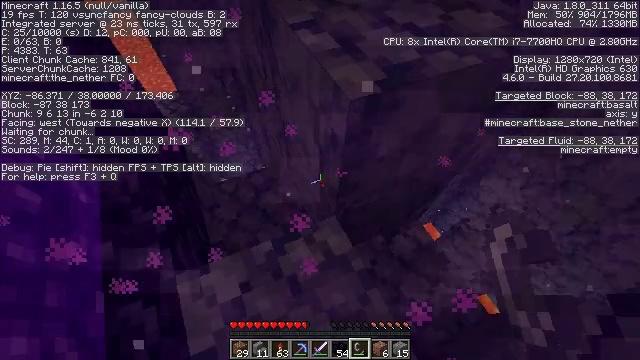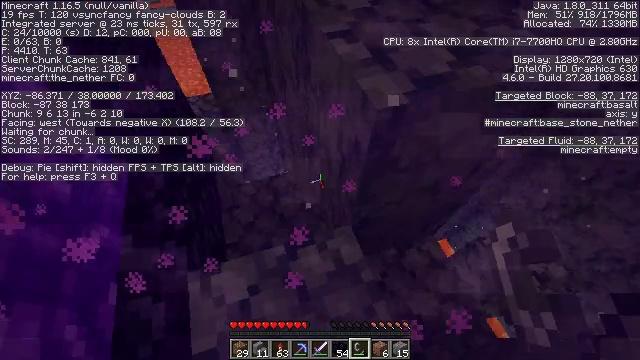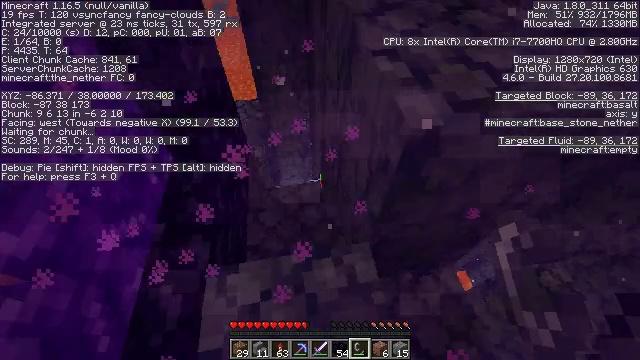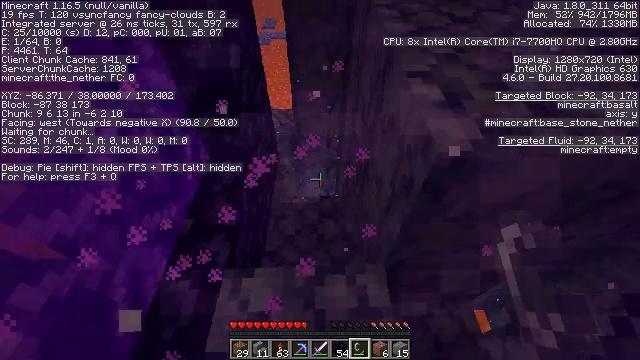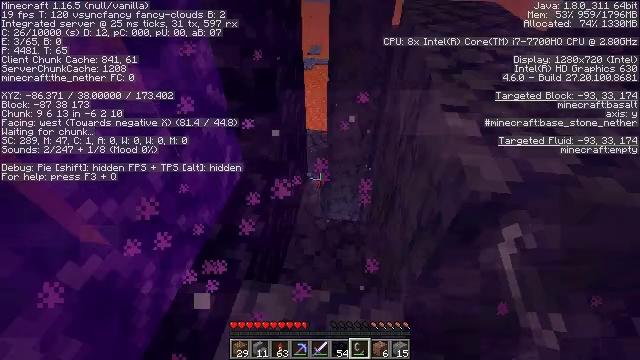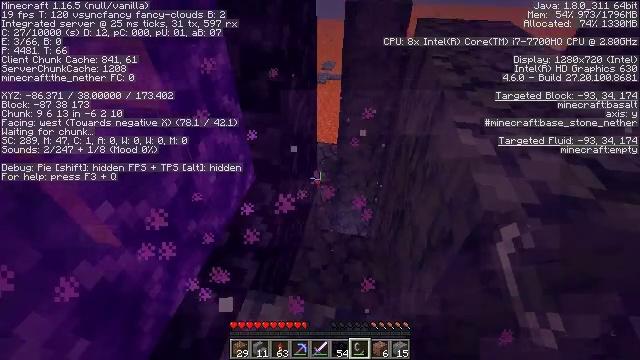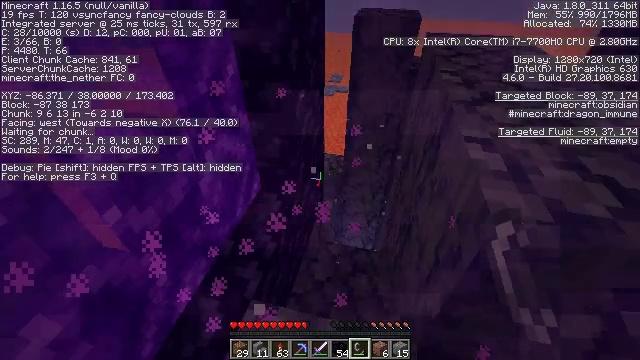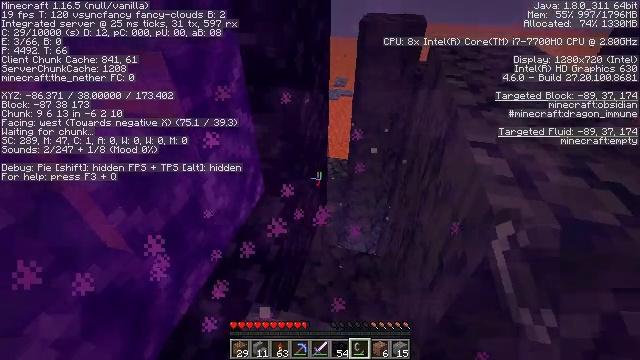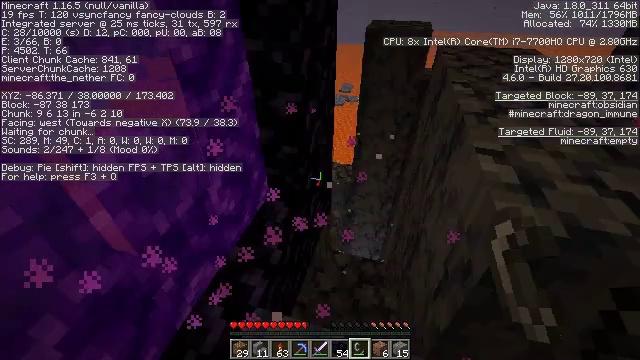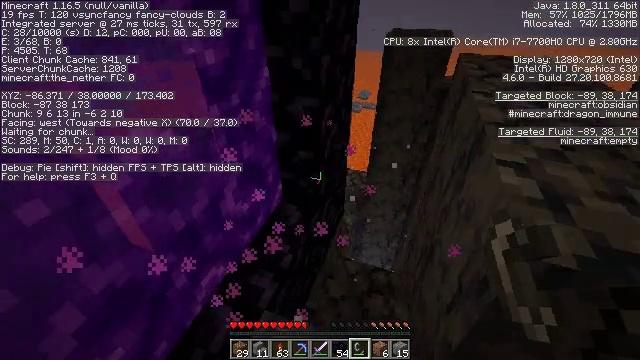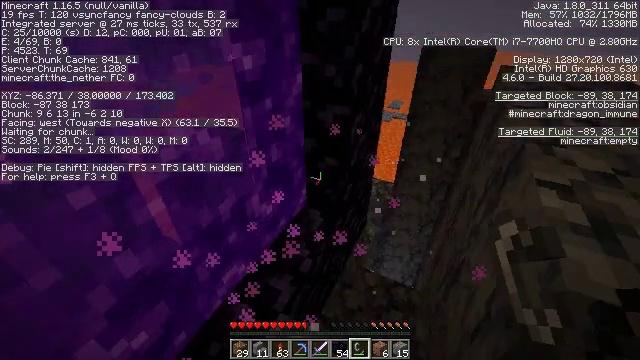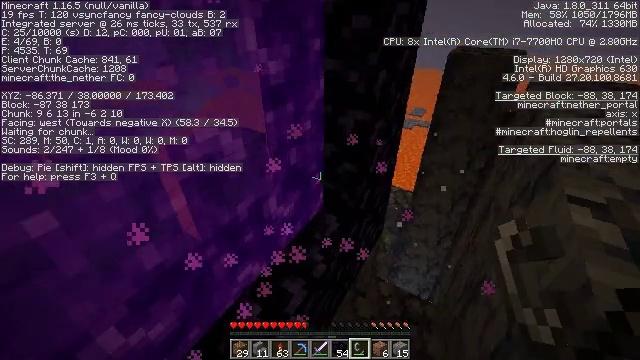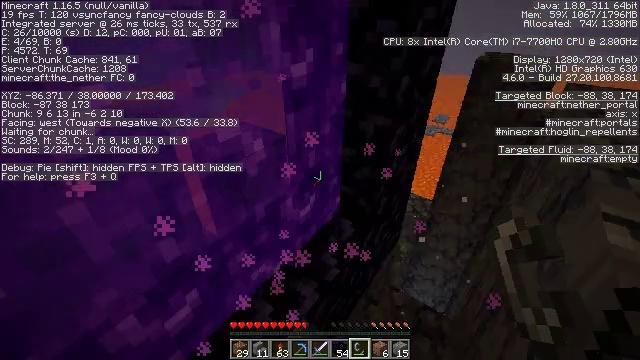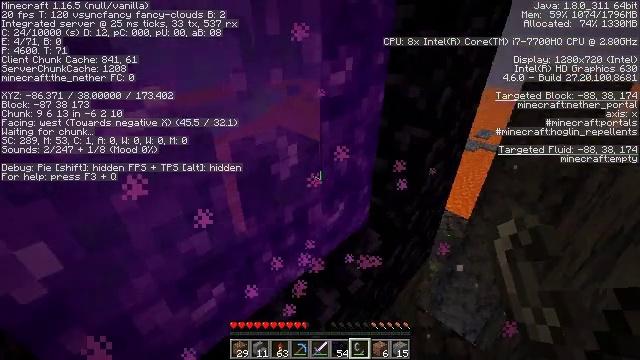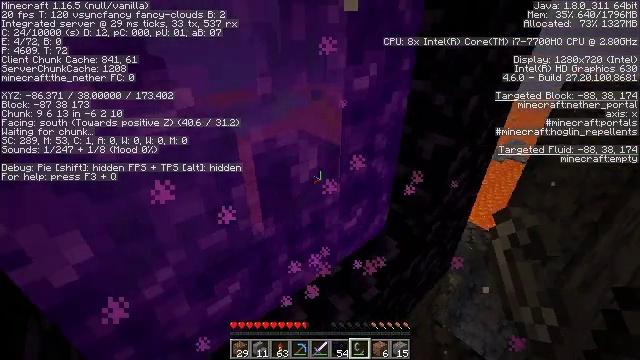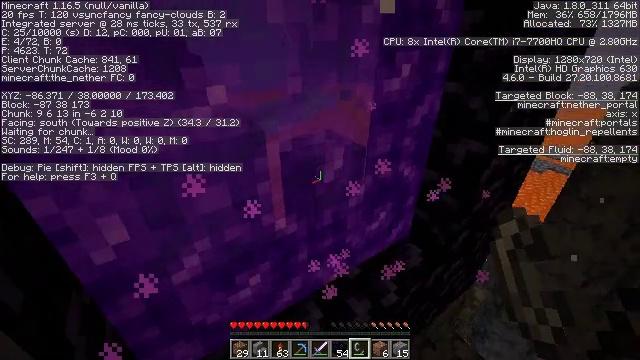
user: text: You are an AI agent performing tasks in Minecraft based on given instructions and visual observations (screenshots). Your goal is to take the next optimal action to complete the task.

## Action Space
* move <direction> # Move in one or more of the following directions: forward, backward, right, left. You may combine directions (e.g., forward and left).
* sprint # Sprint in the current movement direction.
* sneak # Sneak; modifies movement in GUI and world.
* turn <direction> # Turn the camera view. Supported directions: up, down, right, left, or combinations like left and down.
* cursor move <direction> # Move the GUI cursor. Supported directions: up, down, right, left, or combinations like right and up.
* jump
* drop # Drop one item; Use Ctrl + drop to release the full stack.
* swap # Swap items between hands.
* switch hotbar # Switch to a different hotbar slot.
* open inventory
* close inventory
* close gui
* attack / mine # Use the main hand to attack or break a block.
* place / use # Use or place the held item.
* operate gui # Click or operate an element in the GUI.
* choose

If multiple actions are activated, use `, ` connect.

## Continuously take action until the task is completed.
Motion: motion action
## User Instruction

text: Fight hostile mobs.
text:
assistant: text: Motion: turn left and up
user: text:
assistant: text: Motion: turn left and up
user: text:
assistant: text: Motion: turn left and up
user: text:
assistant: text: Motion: turn left and up
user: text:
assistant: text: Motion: turn left and up
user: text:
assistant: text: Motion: turn left and up
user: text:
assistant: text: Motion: turn left
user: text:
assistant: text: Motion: turn left and up
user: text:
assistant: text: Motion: turn left and up
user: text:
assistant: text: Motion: turn left and up
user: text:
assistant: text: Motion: turn left and up
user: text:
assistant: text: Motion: turn left
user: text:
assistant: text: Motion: turn left and up
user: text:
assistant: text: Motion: turn left
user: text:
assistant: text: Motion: turn left
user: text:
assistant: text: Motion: turn left
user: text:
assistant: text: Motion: no_op
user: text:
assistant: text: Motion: turn left
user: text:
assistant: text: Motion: turn left
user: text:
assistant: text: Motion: turn left
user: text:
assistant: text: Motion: no_op
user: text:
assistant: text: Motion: no_op
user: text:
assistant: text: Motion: no_op
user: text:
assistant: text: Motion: turn left and up
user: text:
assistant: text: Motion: turn left and up
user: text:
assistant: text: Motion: turn right and up
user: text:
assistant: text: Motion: turn right and up
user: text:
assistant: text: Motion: turn right
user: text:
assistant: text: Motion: turn right and down
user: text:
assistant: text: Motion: turn right and down